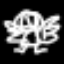
Label: angel